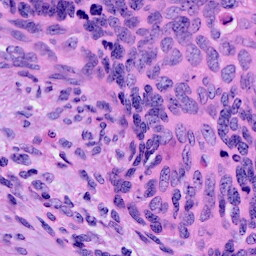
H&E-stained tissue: Cervix